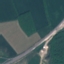
Land use / land cover class: Highway